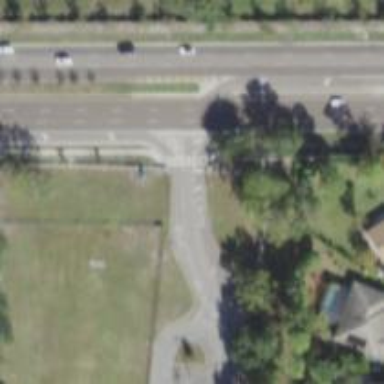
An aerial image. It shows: Unmarked crossing on the road.